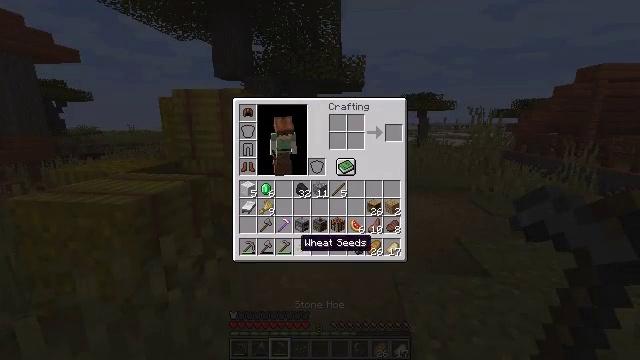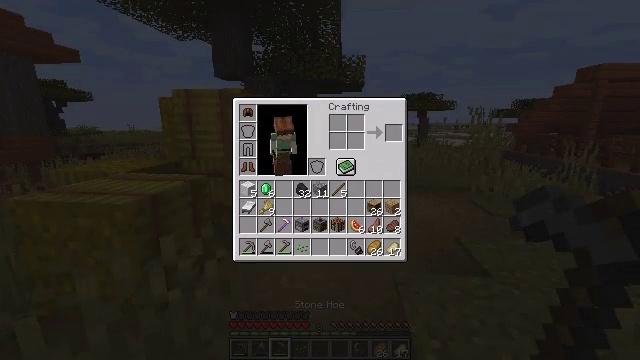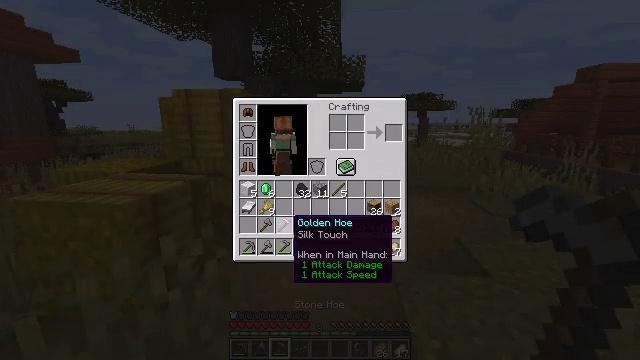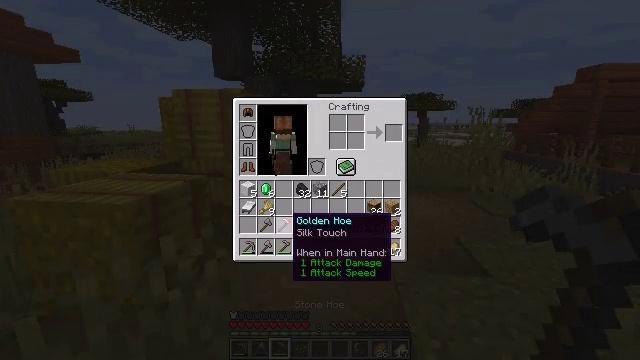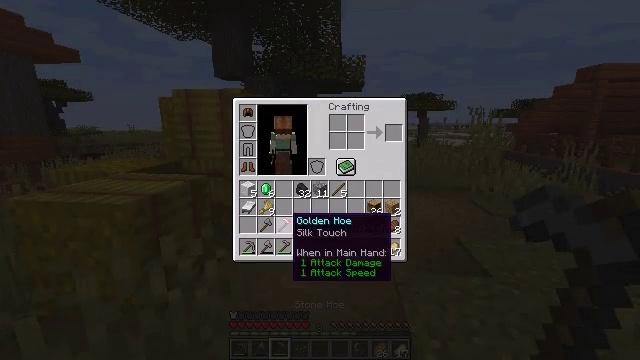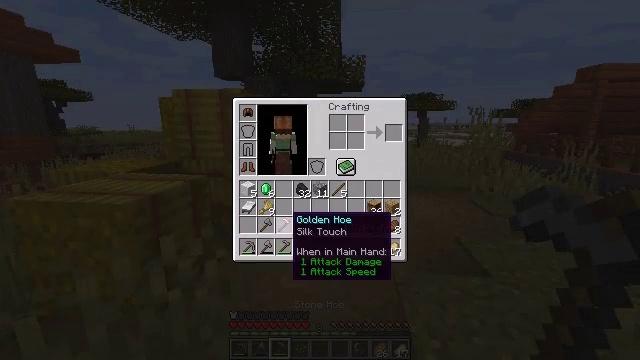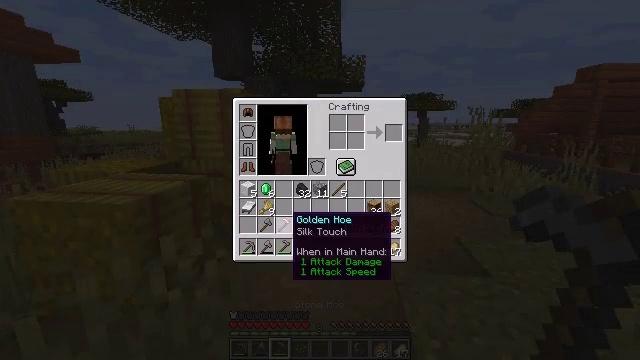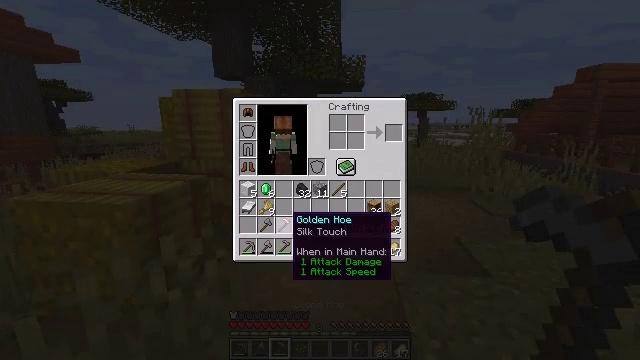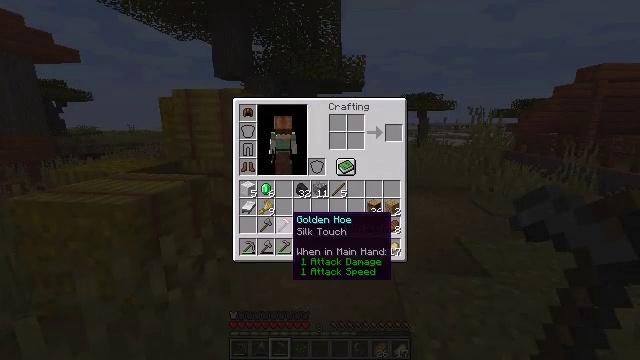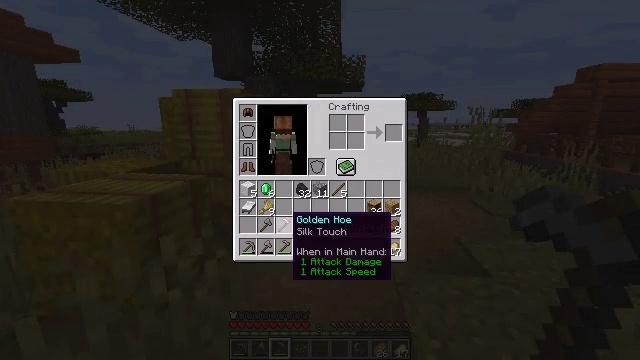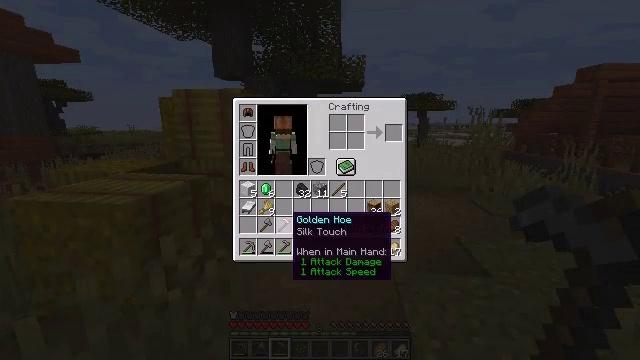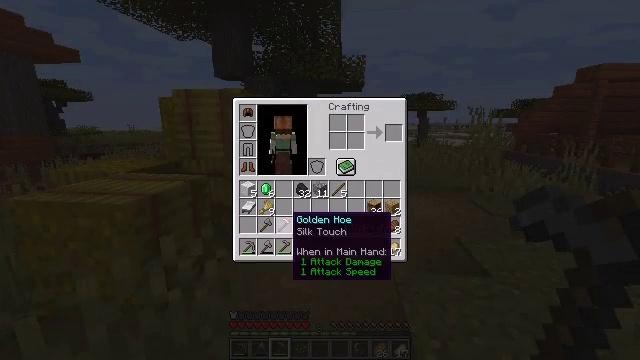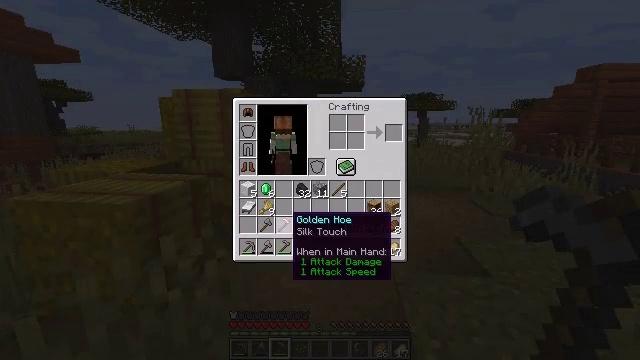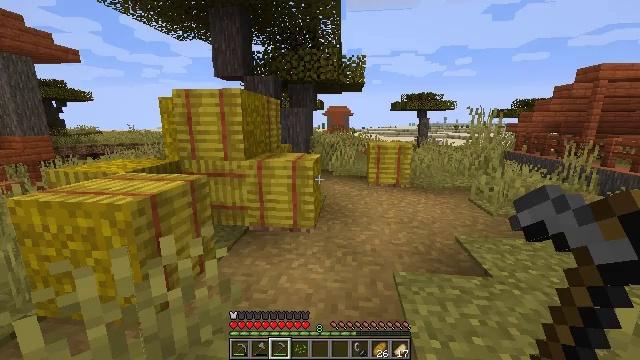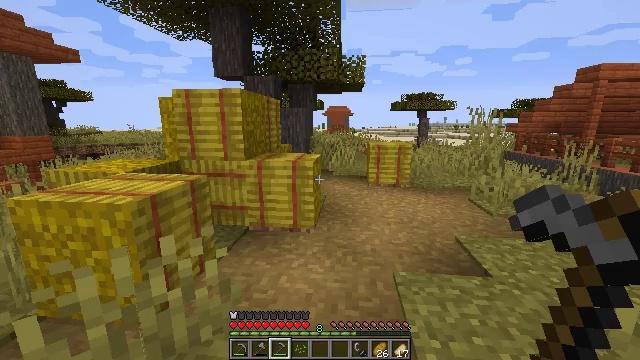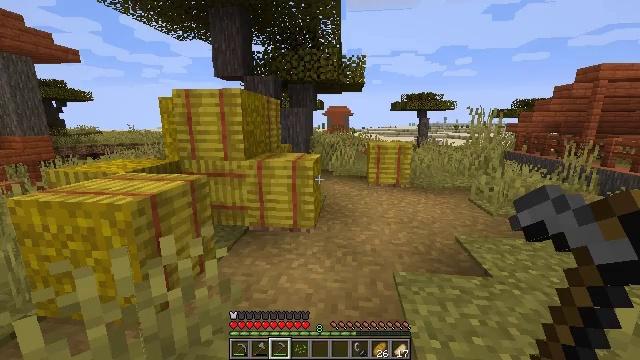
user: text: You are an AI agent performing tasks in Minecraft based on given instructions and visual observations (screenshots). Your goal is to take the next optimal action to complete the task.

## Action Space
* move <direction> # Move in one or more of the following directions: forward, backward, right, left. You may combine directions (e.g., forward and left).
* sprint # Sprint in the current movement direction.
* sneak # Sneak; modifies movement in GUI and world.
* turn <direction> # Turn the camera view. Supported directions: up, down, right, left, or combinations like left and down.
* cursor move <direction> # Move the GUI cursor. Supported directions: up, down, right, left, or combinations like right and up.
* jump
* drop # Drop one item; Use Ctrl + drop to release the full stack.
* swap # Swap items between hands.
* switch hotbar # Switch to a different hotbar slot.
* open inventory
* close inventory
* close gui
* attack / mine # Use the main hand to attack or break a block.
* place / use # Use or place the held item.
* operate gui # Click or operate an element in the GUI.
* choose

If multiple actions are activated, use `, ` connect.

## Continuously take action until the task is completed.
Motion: motion action
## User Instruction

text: Collect a hay block for crafting.
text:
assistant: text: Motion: cursor move up
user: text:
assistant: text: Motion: no_op
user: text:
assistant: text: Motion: no_op
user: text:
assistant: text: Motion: no_op
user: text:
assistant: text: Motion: no_op
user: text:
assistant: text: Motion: no_op
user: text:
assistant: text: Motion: no_op
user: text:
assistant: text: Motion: no_op
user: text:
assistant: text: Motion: no_op
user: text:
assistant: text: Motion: no_op
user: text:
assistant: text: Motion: no_op
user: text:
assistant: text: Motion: no_op
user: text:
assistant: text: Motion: no_op
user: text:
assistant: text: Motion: no_op
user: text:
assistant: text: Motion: no_op
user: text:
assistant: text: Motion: turn left
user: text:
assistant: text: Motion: turn left
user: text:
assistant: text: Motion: turn left
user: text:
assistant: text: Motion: turn left
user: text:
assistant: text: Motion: close inventory
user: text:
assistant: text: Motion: close inventory
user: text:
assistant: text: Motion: cursor move down, close inventory
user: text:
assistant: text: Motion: cursor move down, open gui
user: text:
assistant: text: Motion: cursor move down
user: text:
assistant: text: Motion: no_op
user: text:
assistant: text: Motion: no_op
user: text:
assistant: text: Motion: no_op
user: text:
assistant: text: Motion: cursor move left
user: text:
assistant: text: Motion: cursor move left
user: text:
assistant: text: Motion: no_op